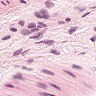
Metastatic tissue present: no